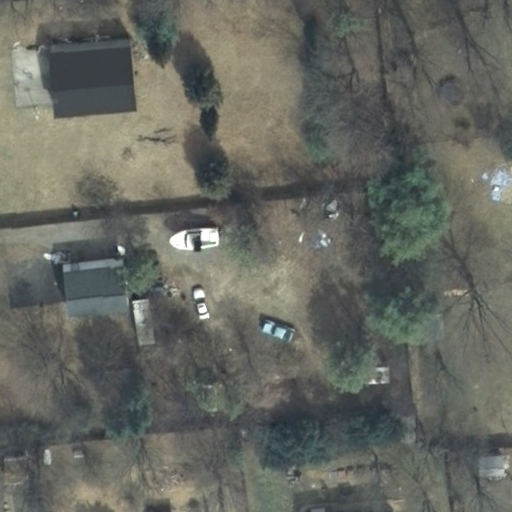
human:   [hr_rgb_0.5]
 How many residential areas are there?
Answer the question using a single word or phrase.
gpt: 1

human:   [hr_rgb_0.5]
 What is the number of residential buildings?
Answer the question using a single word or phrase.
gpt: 3

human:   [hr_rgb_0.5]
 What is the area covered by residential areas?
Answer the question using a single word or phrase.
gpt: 10611m2

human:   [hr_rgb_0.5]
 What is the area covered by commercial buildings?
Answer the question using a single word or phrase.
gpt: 0m2

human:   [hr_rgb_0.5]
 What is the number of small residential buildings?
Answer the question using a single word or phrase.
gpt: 2

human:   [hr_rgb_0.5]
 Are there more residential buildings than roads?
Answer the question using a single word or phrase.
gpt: yes

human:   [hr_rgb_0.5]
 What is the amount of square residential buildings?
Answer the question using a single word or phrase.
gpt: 0

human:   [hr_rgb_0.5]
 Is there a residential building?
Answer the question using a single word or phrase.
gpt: yes

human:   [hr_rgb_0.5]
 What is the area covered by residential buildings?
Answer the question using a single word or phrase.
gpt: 212m2

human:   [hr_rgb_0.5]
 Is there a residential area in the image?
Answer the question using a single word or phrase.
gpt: yes

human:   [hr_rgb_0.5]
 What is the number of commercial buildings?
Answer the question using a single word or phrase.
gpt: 0

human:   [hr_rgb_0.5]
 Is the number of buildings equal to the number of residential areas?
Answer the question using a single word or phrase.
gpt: no

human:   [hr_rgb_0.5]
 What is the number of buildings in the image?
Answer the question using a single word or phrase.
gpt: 4

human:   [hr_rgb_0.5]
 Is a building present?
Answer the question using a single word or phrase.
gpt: yes

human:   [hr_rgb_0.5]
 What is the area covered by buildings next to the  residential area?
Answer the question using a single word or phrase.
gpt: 313m2

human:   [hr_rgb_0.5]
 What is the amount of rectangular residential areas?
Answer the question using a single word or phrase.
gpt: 1

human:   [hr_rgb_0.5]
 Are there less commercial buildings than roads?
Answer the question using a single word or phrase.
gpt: no

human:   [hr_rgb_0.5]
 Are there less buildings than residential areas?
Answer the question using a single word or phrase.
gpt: no

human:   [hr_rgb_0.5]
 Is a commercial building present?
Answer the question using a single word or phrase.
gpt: no

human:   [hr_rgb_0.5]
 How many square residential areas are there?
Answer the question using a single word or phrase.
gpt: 0

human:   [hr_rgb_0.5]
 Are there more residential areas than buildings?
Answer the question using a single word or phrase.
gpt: no

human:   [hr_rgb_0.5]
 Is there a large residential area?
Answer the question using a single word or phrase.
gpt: yes

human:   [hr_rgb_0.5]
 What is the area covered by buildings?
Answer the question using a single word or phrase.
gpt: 313m2

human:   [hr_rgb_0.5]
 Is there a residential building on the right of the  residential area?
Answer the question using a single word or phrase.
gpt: no

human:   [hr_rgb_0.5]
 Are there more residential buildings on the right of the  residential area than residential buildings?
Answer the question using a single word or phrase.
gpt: no

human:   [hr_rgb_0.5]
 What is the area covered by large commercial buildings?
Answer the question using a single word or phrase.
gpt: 0m2

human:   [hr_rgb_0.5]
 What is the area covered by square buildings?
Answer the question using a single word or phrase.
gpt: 0m2

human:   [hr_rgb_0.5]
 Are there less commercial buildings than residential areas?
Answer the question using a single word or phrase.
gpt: yes

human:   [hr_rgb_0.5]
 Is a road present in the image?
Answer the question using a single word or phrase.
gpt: no

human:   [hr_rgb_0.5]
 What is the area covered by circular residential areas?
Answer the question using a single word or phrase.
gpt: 0m2

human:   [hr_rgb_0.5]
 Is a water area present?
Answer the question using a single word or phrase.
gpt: no

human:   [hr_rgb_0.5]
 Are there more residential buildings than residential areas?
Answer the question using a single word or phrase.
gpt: yes

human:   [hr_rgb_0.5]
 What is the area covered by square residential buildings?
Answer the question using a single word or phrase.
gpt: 0m2

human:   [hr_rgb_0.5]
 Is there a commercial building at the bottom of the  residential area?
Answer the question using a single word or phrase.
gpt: no

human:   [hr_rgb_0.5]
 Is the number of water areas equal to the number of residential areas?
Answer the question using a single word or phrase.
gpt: no

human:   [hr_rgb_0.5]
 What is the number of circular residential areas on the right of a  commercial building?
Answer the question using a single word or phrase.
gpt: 0

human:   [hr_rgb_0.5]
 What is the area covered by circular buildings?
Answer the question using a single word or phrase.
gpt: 0m2

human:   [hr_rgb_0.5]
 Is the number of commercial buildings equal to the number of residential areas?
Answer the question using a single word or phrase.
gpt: no

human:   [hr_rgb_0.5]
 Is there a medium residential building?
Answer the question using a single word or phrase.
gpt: yes

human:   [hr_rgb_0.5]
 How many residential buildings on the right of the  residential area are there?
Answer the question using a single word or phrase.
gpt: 0

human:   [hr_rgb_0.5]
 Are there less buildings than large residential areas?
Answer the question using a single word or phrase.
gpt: no

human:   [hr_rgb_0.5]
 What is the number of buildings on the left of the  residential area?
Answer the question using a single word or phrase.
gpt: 4

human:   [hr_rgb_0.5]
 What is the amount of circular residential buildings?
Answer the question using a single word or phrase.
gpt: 0

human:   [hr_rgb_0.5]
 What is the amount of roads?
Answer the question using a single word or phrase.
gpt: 0

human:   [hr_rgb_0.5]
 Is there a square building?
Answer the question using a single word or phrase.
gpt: no

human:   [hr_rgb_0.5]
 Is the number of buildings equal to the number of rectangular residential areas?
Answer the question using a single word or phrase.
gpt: no

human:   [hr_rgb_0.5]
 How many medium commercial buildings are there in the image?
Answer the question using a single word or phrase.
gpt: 0

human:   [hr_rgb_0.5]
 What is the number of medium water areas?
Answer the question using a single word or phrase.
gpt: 0

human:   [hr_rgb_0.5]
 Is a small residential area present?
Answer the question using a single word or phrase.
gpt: no

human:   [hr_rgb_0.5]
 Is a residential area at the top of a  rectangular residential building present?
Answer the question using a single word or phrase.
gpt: no

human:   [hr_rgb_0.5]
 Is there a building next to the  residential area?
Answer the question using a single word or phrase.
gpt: yes

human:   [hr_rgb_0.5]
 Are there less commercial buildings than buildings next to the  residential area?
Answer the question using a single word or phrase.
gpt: yes

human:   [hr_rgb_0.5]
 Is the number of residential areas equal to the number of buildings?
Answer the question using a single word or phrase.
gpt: no

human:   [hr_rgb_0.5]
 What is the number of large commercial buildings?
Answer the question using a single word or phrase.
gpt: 0

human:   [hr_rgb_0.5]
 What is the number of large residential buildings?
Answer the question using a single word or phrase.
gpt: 0

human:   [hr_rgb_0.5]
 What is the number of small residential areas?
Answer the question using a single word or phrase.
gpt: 0

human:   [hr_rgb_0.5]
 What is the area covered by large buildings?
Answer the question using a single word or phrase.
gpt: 0m2

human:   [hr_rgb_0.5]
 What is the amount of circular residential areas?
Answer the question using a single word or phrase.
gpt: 0

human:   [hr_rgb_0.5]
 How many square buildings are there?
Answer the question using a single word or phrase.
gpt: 0

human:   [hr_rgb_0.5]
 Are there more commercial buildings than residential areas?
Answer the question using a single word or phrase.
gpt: no

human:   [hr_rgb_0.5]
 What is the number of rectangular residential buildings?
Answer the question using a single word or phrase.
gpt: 3

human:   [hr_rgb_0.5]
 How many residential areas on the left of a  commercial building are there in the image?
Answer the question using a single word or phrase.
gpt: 0

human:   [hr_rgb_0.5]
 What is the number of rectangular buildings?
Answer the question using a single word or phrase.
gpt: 4

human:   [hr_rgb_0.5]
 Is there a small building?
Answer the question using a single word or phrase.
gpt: yes